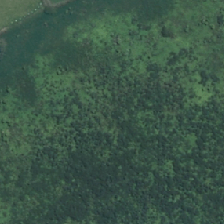
Land cover: herbaceous_freshwater_vege